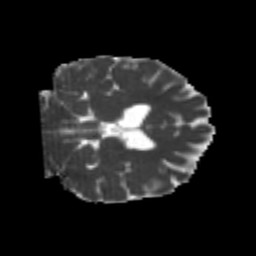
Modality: MD
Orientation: coronal
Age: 22
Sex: female
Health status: healthy
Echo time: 0.074 s